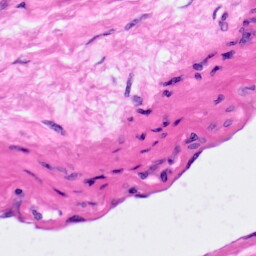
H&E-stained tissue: Pancreatic